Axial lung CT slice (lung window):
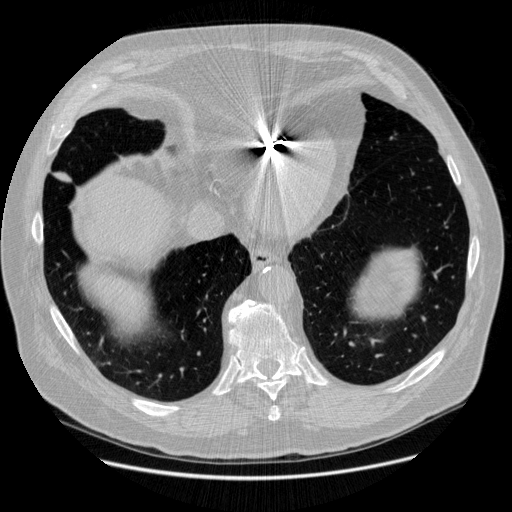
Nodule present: no